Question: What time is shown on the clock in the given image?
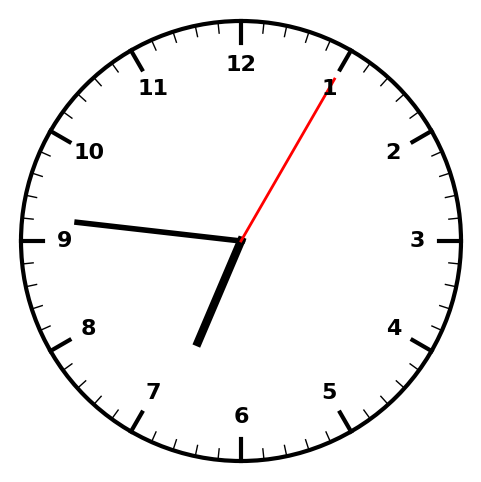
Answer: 06:46:05